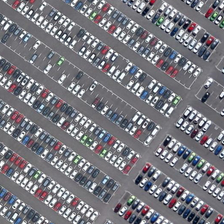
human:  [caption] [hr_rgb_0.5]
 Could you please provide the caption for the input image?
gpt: many cars in different colors are orderly in a large parking lot .

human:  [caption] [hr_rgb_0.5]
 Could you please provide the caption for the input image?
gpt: many cars in different colors are orderly in a large parking lot .

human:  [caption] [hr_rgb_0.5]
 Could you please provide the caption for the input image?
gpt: many cars in different colors are orderly in a large parking lot .

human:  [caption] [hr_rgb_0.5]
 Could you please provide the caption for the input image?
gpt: many cars in different colors are orderly in a large parking lot .

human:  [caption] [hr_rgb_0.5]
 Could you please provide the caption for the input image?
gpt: many cars in different colors are orderly in a large parking lot .